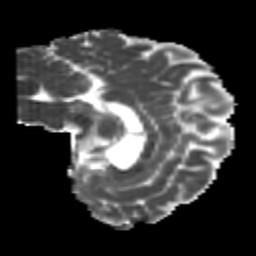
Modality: MD
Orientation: sagittal
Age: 25
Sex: male
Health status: healthy
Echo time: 0.074 s